Field crop: maize
Growth stage: 2
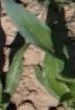
Species: maize